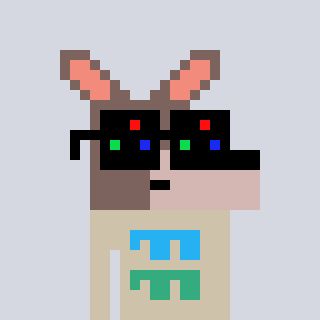
a pixel art character with square black sunglasses, a kangaroo-shaped head and a bege-colored body on a cool background